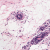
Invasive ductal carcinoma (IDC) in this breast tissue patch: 0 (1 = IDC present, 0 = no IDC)